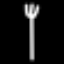
Label: fork